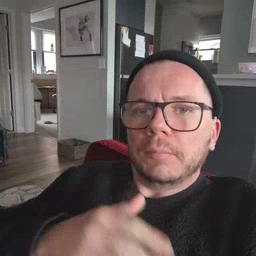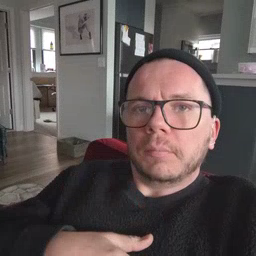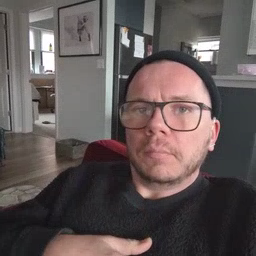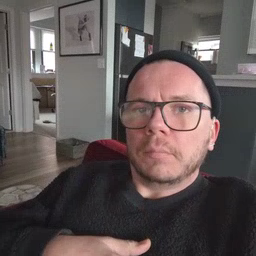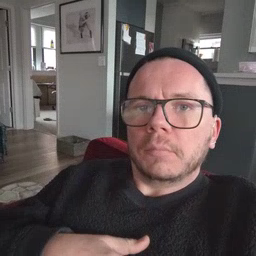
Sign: book